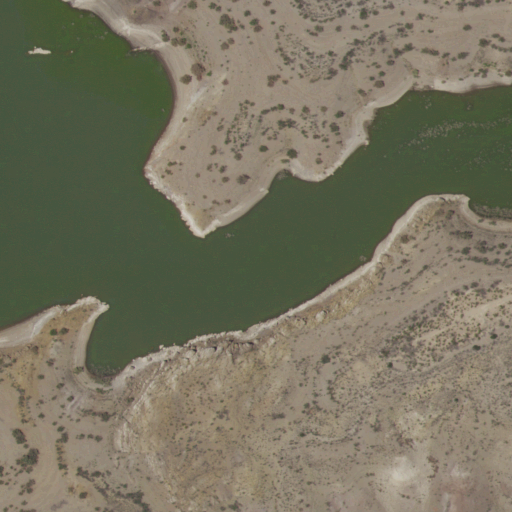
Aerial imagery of valley in New Mexico named Flying Eagle Canyon containing shrub, herbaceous wetlands, barren land, open water, and grassland